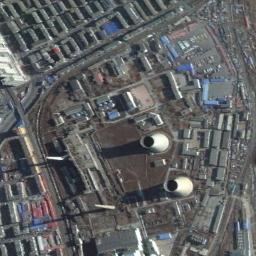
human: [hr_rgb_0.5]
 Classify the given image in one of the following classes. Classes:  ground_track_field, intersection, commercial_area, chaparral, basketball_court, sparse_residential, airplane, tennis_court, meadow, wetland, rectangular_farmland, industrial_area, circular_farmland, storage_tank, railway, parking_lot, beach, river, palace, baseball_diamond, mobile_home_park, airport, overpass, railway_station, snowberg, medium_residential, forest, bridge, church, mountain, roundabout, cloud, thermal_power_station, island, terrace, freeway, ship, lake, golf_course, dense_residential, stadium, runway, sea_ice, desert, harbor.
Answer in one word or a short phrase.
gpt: thermal_power_station